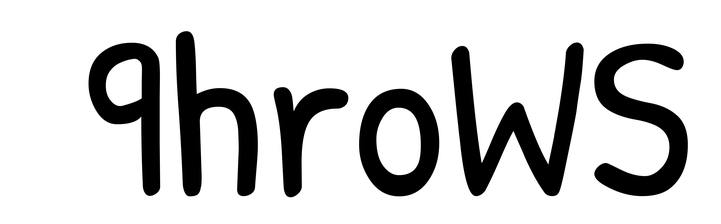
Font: PatrickHand-Regular